Field crop: tomato
Growth stage: 1
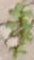
Species: portulaca